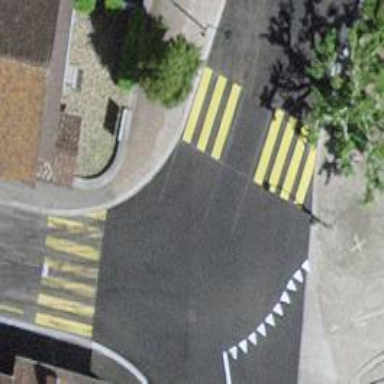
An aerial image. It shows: Uncontrolled zebra crossing with central island.